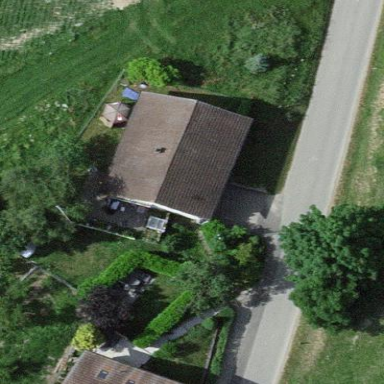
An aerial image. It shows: Residential building with gabled roof.